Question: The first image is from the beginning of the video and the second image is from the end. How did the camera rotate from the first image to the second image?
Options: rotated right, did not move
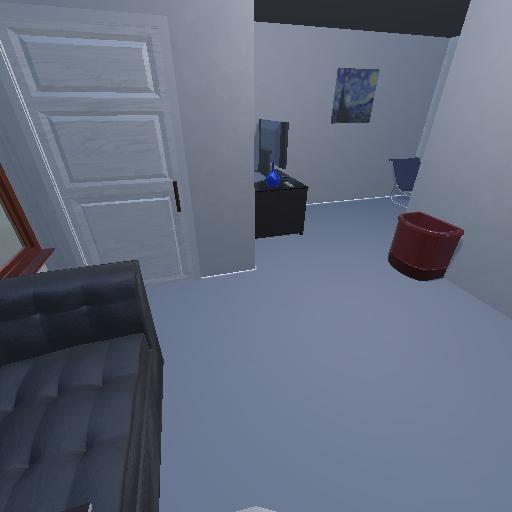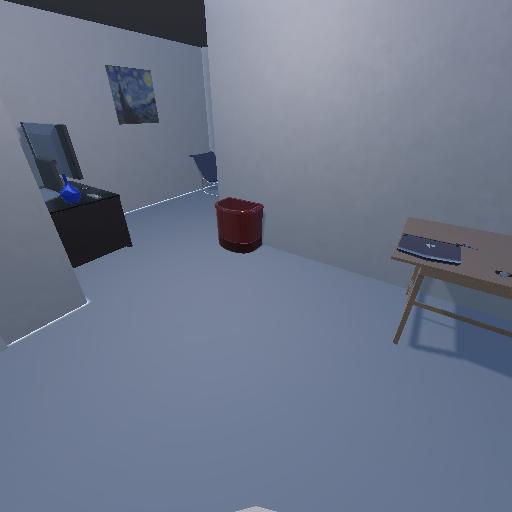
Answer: rotated right